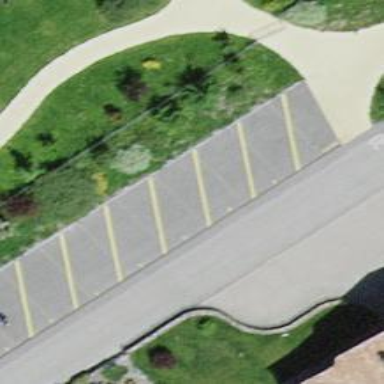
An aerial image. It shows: Parking area with asphalt surface.